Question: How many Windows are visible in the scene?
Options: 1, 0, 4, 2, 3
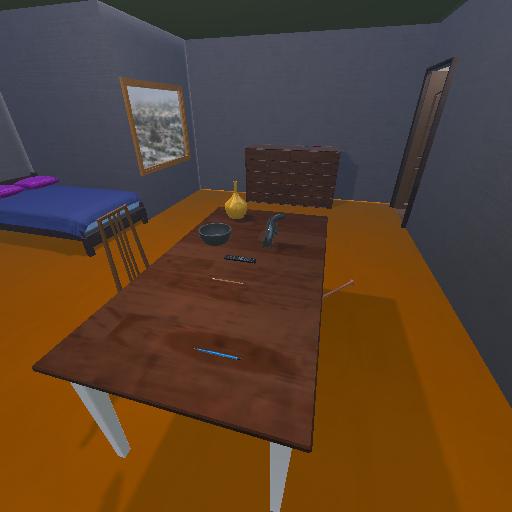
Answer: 1